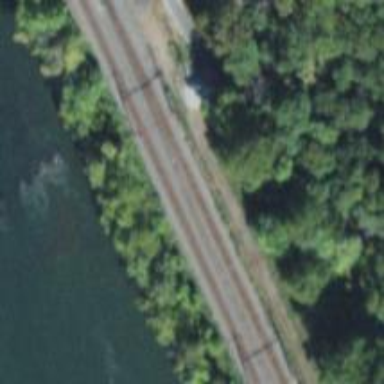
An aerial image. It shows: Railway track.